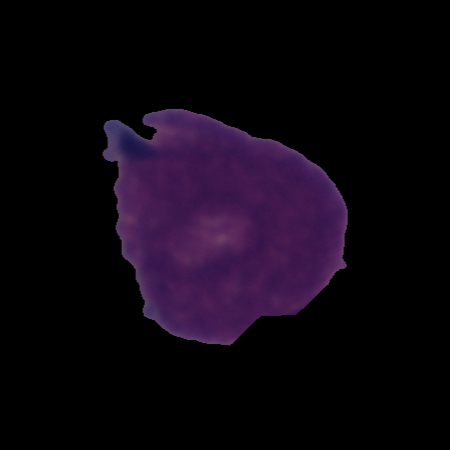
Label: cancer